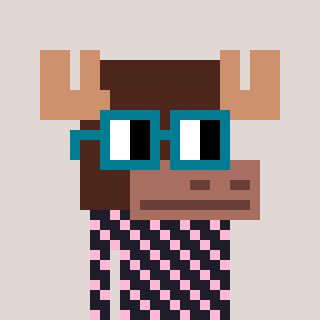
a pixel art character with square dark green glasses, a moose-shaped head and a grayscale-colored body on a warm background